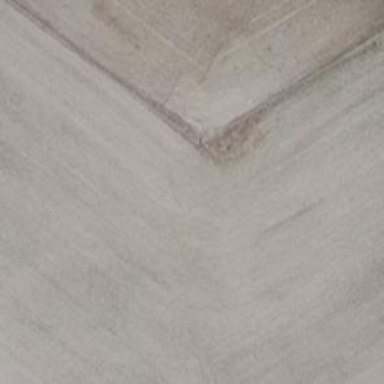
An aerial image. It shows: Hunting stand.